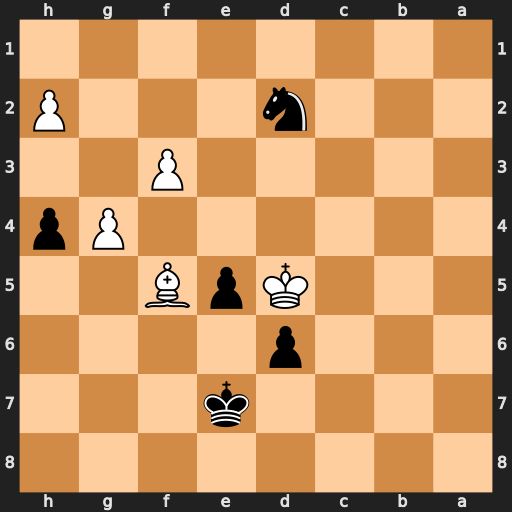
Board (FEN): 8/4k3/3p4/3KpB2/6Pp/5P2/3n3P/8
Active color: b
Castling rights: -
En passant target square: g3
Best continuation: Nxf3 g5 Nxg5